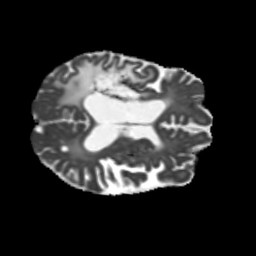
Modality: MD
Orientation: axial
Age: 58
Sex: male
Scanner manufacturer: siemens
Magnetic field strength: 3 T
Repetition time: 5.25 s
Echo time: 0.08 s